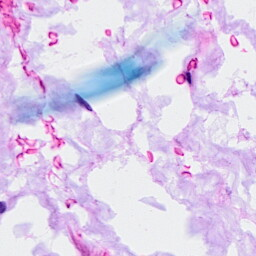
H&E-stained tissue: Ovarian